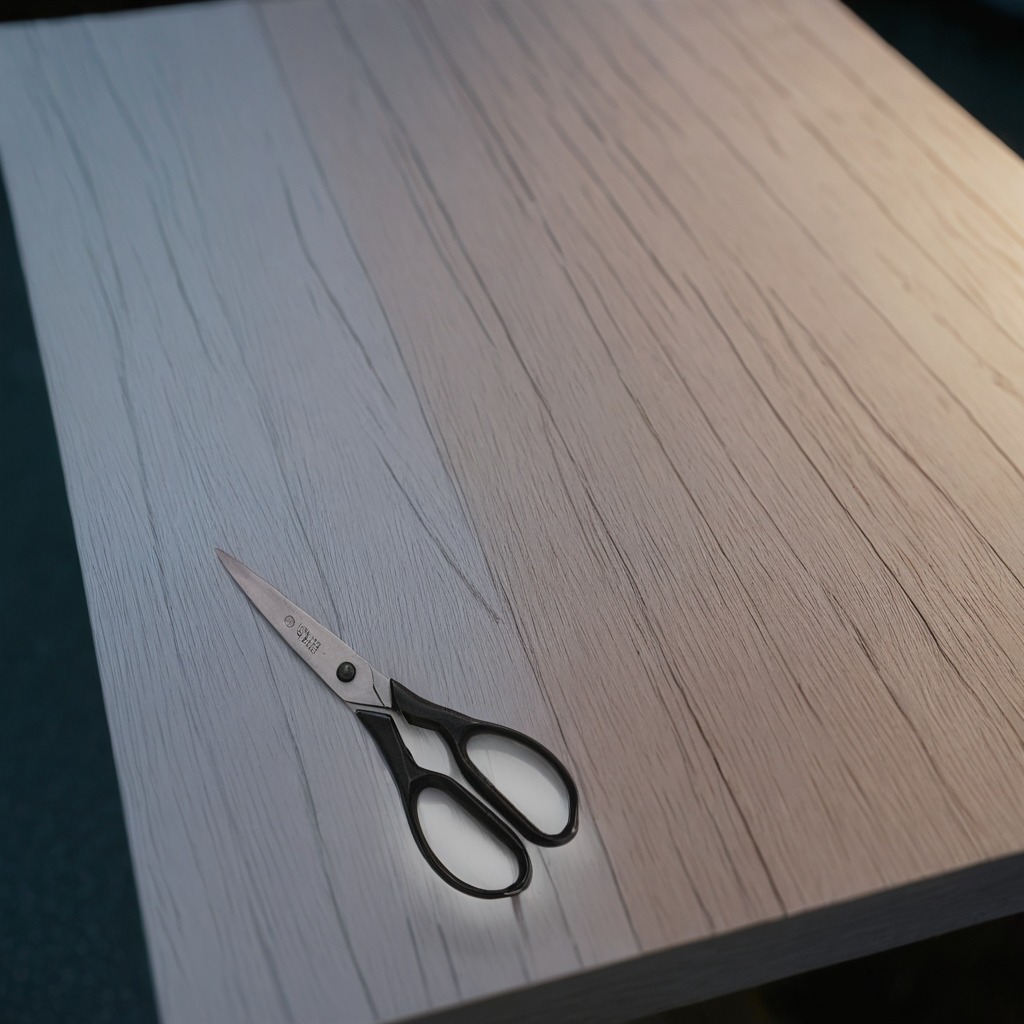
A scissor lies on the table with faint burn marks in a small garage at twilight.